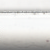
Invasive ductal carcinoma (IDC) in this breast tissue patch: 0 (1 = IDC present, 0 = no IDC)